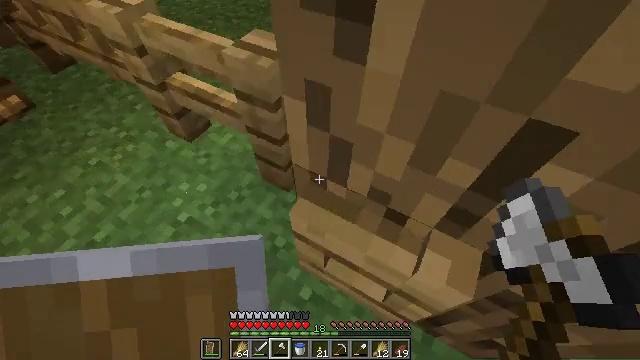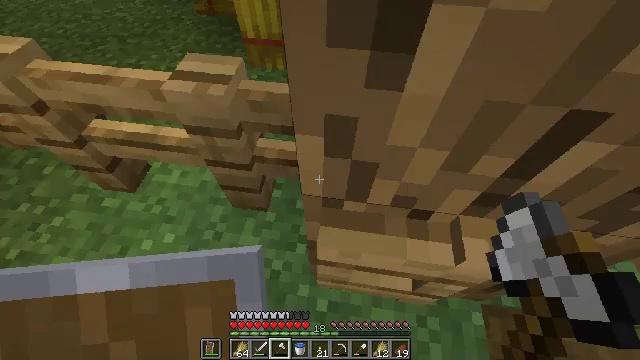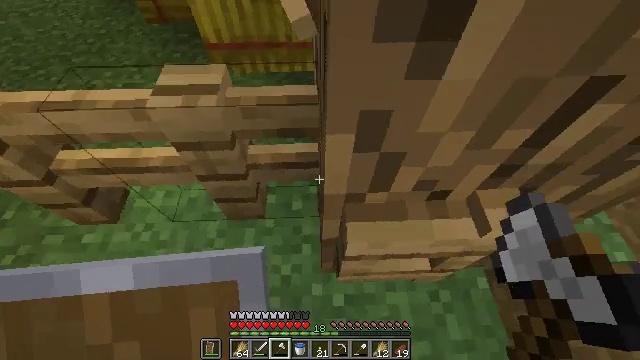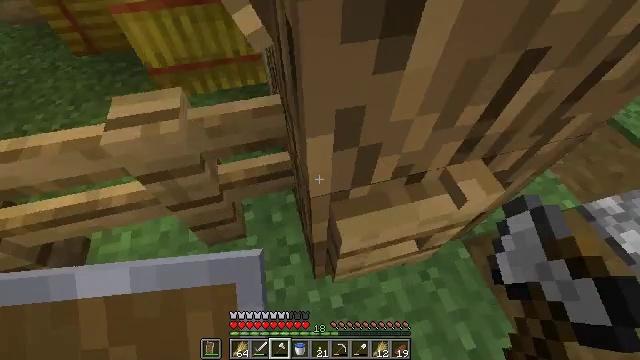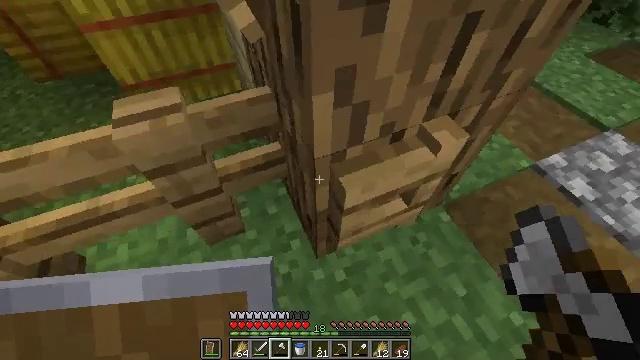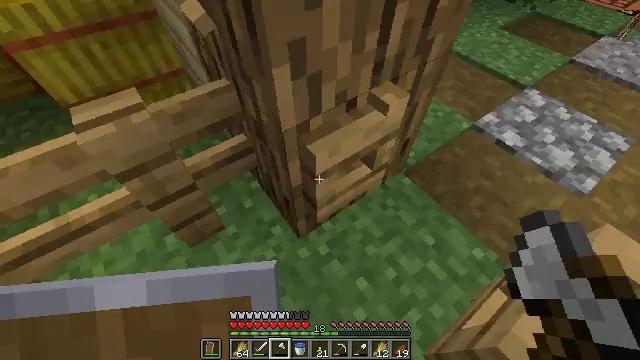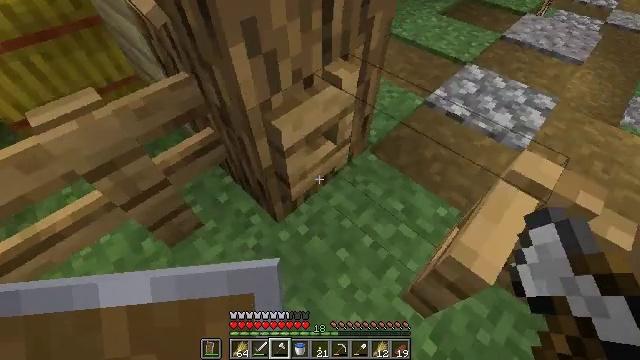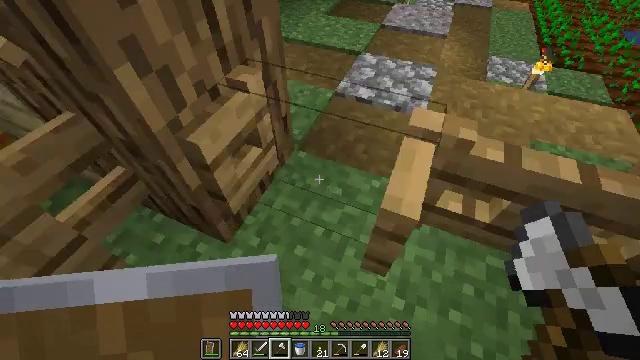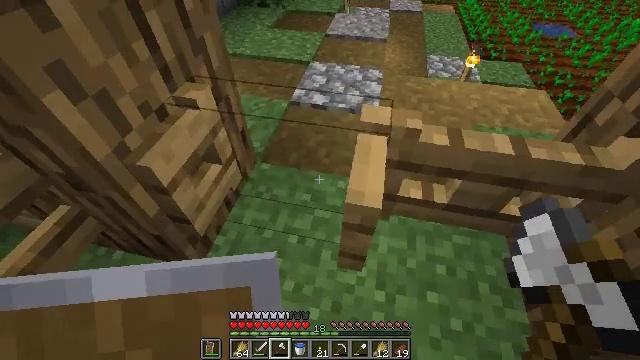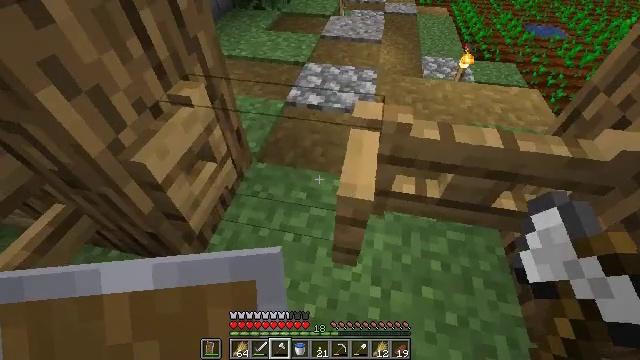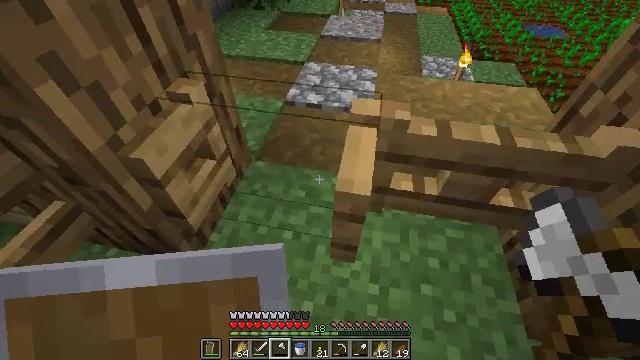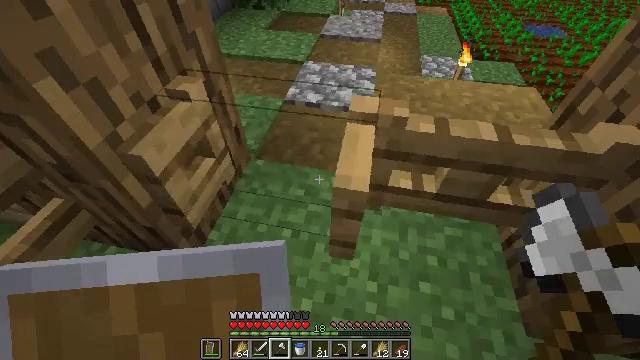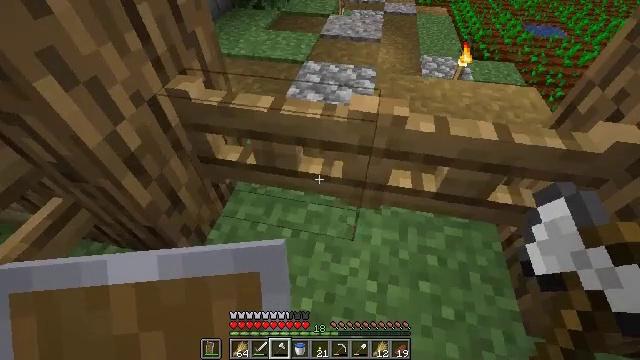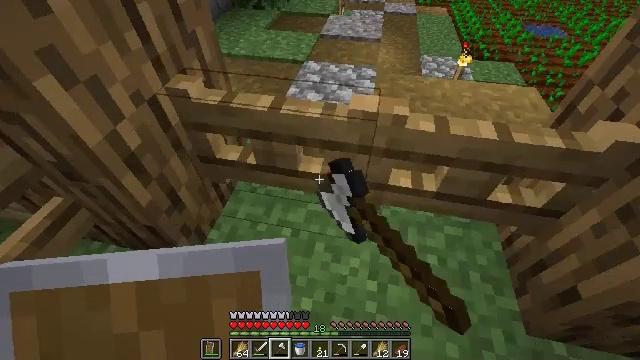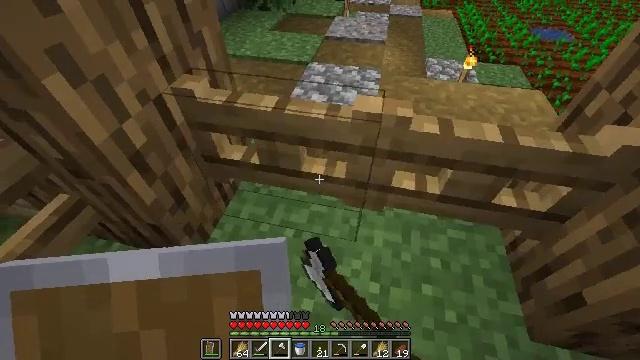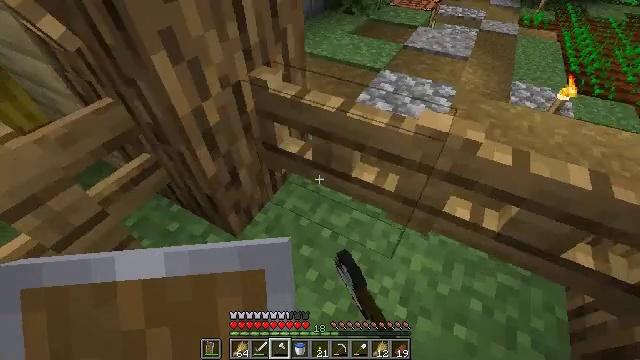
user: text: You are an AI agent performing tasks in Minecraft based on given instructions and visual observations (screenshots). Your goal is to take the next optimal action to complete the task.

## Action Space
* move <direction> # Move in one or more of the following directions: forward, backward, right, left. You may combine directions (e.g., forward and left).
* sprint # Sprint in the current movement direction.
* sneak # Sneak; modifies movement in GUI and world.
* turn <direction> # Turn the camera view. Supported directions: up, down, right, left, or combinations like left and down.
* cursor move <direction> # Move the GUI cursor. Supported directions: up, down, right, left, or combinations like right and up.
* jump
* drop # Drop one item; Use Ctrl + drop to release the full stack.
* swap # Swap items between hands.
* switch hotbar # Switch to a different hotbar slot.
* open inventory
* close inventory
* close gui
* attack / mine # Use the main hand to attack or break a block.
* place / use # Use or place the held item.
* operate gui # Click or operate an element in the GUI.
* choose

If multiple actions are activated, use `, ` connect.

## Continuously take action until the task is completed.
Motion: motion action
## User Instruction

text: Collect materials from the oak fence gate.
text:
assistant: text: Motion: move left, turn right and down
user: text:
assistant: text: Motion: turn right
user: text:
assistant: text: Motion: move back, turn right and up
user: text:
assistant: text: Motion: move back, turn right and up
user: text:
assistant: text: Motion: move back, turn right
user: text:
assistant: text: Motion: turn right
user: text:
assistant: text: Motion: turn right and up
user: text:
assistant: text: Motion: turn right and up
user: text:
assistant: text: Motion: no_op
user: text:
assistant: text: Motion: no_op
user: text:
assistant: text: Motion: no_op
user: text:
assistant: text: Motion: use / place
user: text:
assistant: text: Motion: use / place
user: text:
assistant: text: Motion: turn left
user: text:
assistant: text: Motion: turn left
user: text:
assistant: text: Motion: turn left and up
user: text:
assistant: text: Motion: turn left and up
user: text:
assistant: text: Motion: turn left and up
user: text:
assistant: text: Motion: no_op
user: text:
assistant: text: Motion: no_op
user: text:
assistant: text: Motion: no_op
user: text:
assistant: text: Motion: no_op
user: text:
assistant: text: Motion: no_op
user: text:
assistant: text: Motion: turn left
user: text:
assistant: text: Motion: turn left
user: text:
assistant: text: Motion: turn left
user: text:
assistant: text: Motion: turn left and up
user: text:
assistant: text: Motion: turn left and up
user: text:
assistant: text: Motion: turn left and up
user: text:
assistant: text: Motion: turn left and up